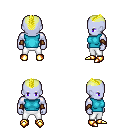
a pixel art fantasy rpg character, male body template, dark elf, purple skin, teal sleeveless shirt, white pants, gold short mohawk hairstyle, leather bracers, gold boots, four views (front, back, left, right), 2x2 character sprite sheet, small pixel art, hard edges, no anti-aliasing